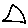
Label: triangle